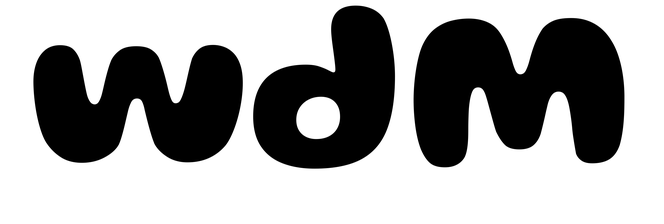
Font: Gluten_Bold